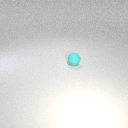
small cyan rubber sphere